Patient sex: F
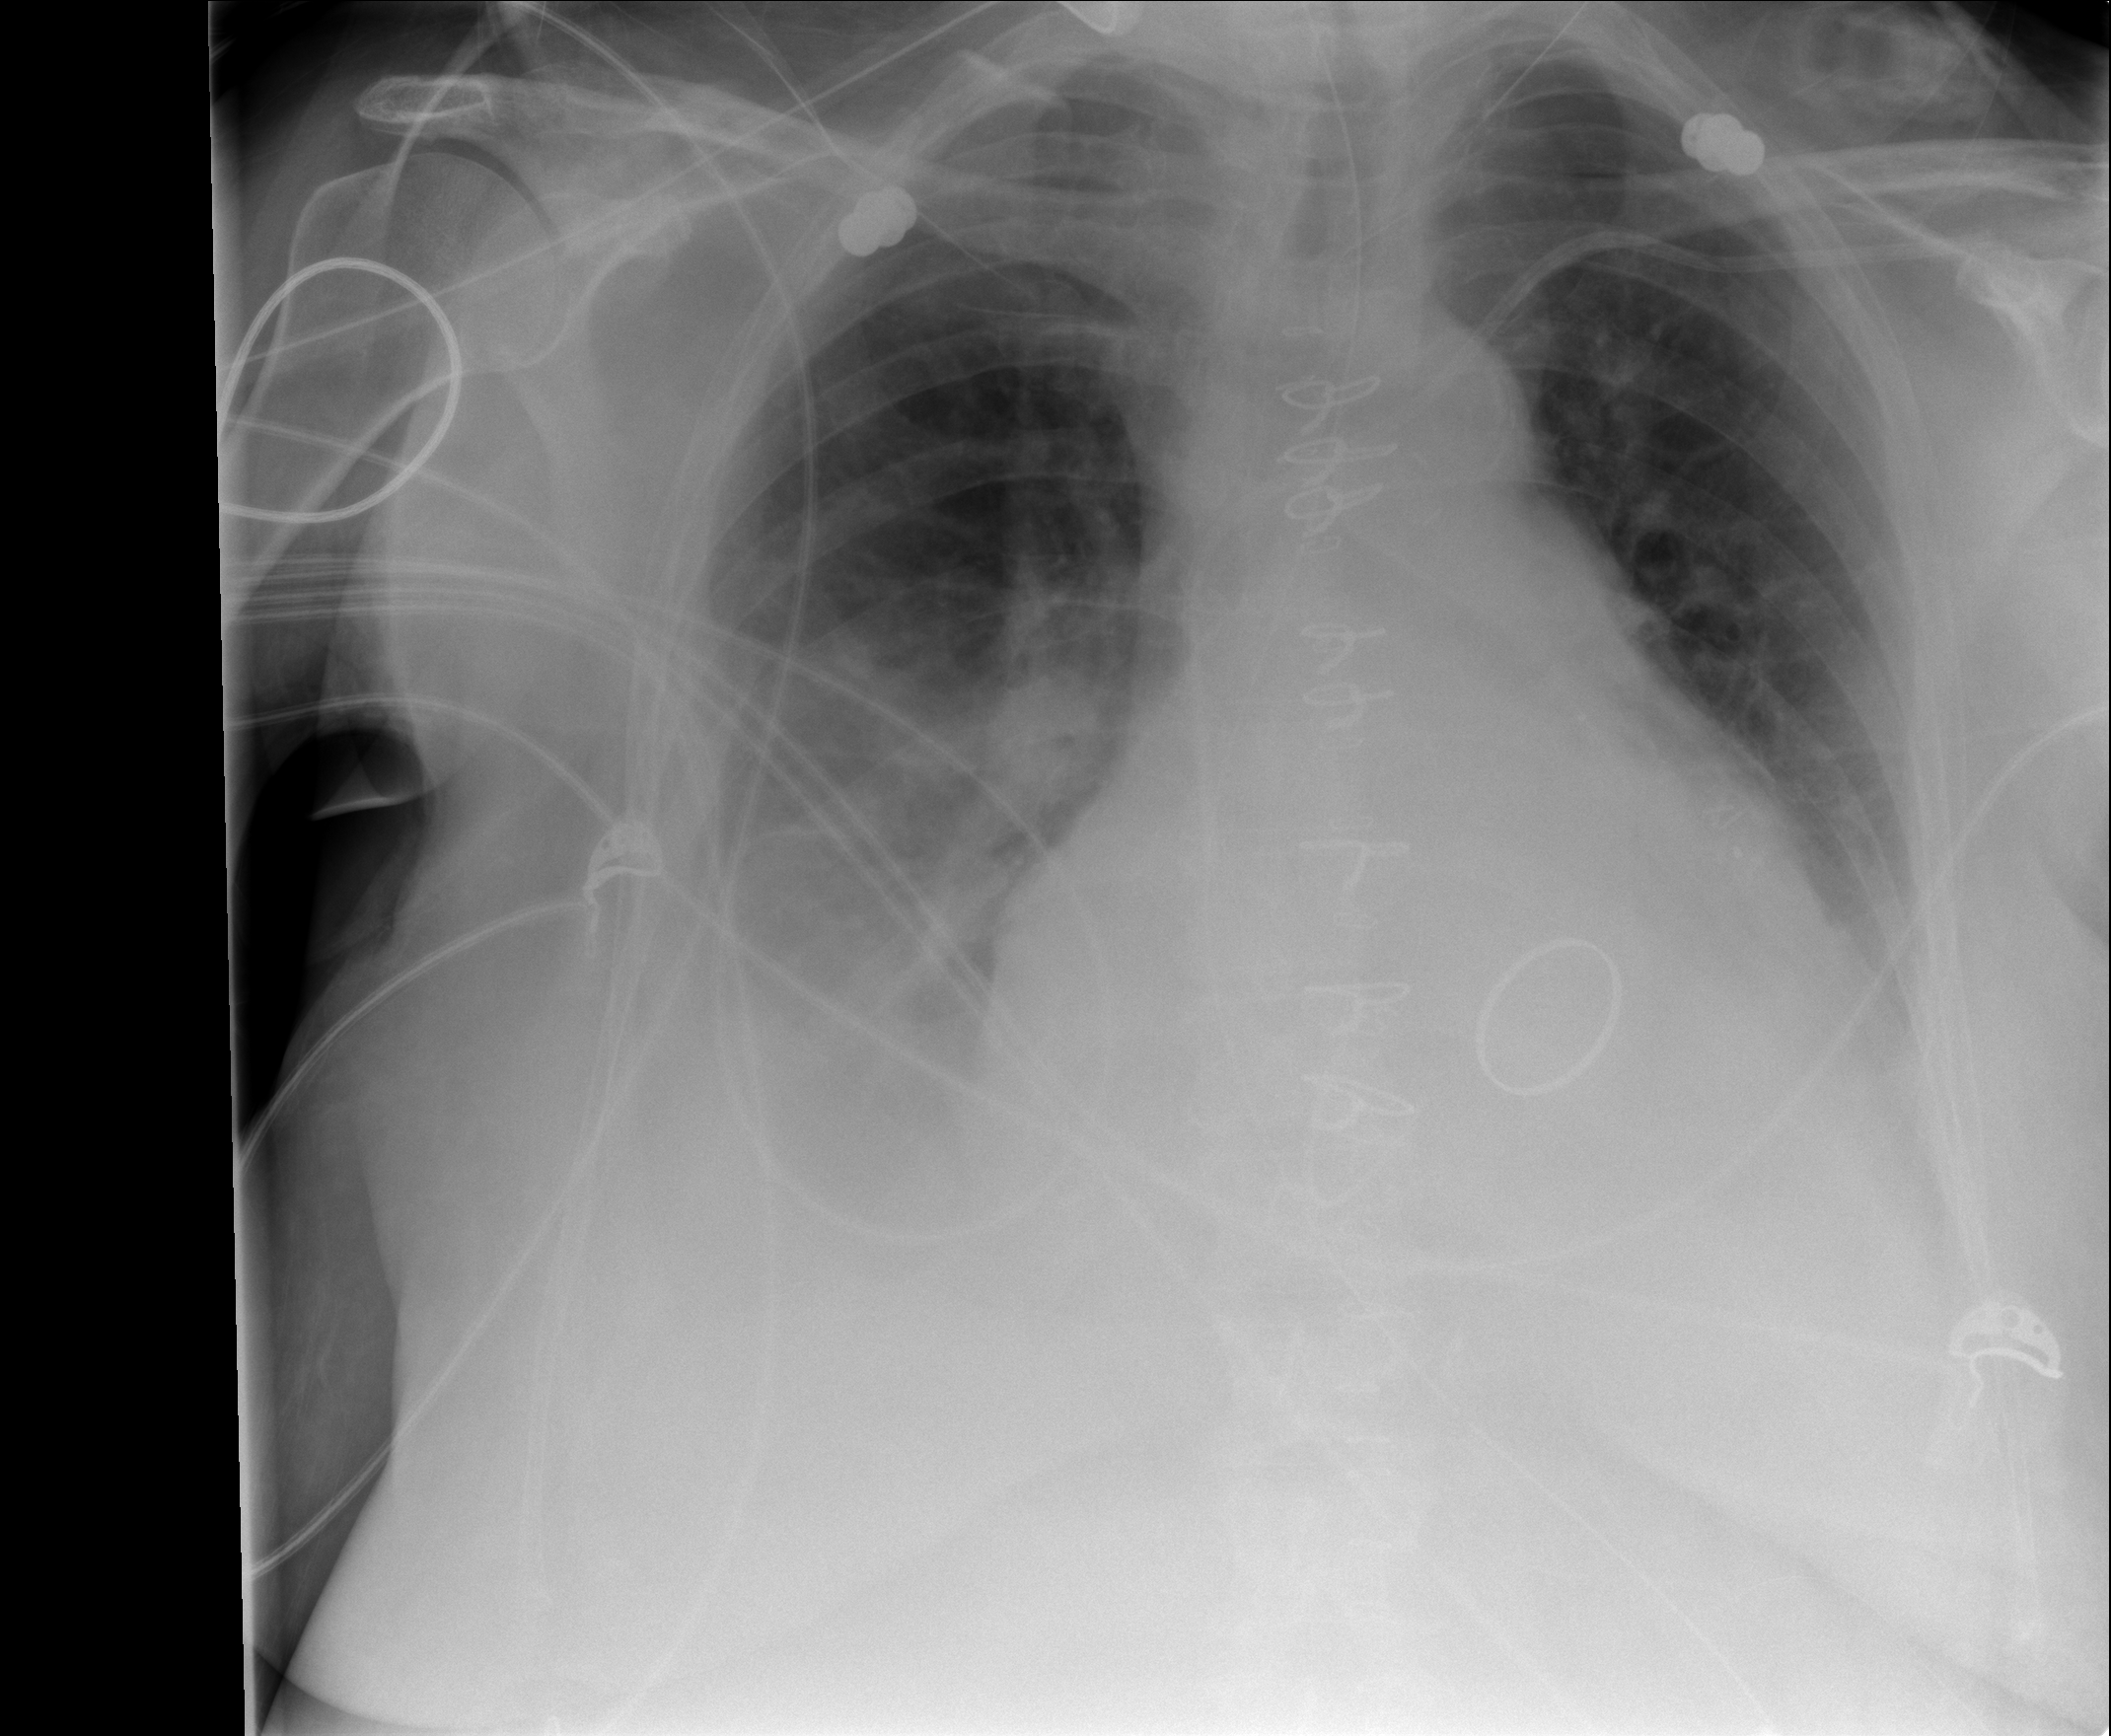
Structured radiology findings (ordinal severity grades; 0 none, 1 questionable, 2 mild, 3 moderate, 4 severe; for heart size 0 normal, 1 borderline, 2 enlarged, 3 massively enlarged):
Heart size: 2
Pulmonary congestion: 3
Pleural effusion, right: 3
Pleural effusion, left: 2
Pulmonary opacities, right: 1
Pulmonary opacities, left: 0
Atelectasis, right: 3
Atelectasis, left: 2